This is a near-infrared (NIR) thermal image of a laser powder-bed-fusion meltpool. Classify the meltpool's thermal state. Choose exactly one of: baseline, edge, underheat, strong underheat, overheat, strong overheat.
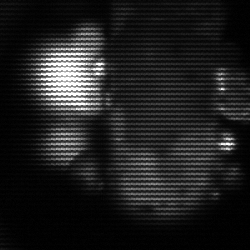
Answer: strong underheat